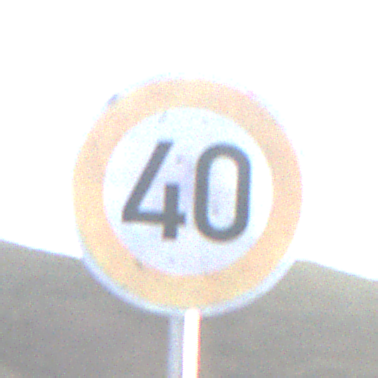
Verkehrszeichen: Geschwindigkeit40
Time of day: SunriseSunset
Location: Outdoor (Nature)
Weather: Clear
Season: NotSpecified
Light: Natural